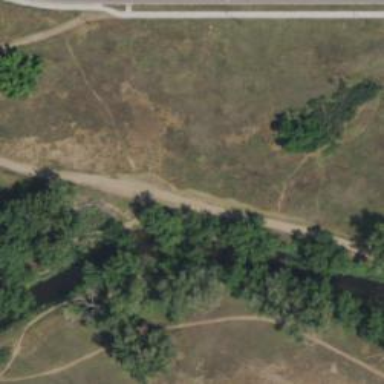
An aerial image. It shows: Path.